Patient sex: F
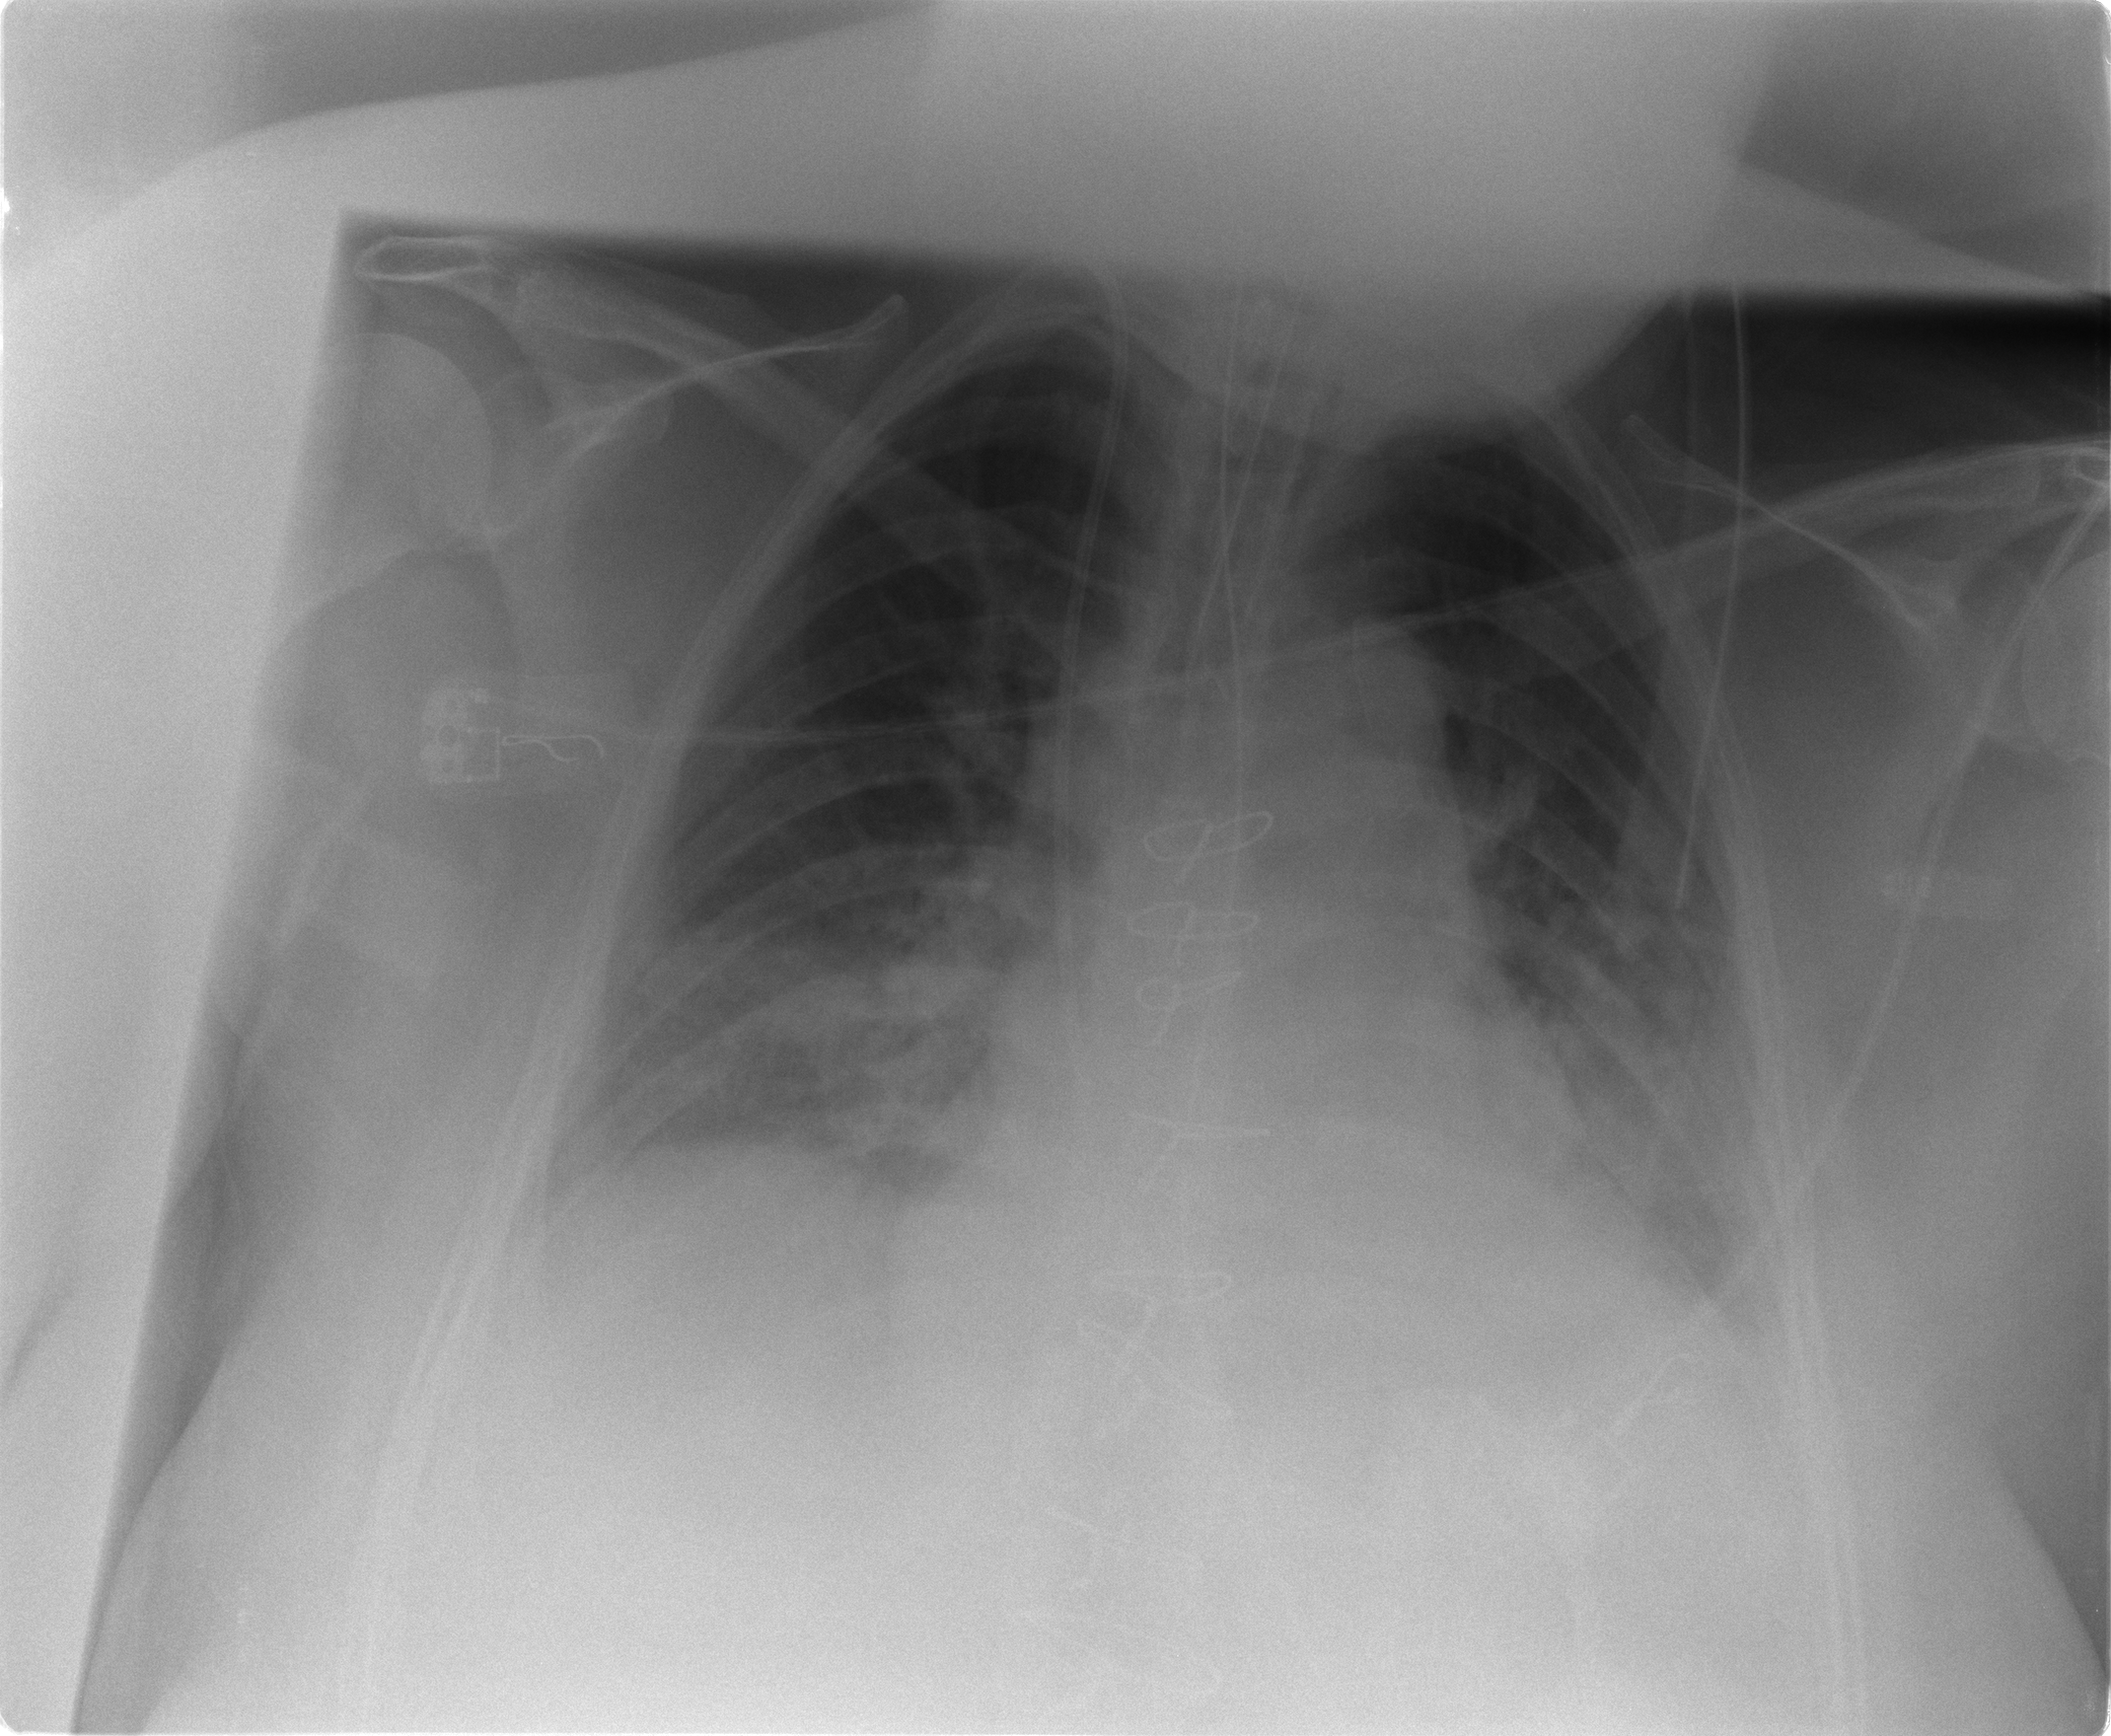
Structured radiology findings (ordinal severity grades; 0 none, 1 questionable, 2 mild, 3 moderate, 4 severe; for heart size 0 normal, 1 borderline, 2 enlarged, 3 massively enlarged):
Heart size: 2
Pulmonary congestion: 2
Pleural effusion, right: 0
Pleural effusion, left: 0
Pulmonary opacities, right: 3
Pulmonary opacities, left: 3
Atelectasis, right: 2
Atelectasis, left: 2